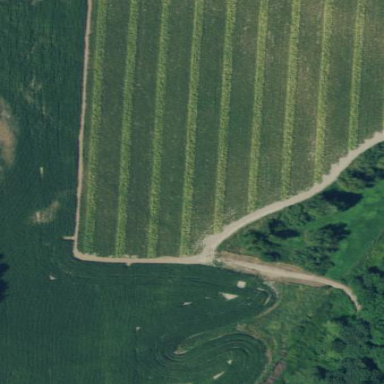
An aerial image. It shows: Farmland producing corn.